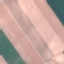
Land use / land cover class: AnnualCrop